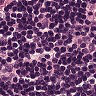
Metastatic tissue present: no